Interaction volume radius: 5 \u00c5
Interaction volume height: 10 \u00c5
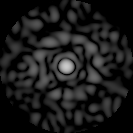
Disorder parameter: 0.857